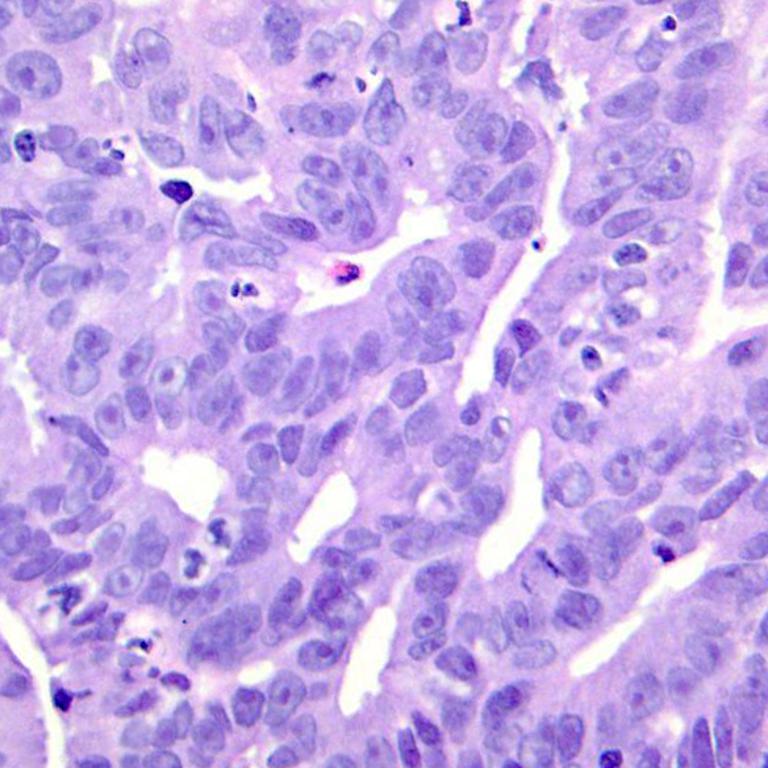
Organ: colon
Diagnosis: adenocarcinomas